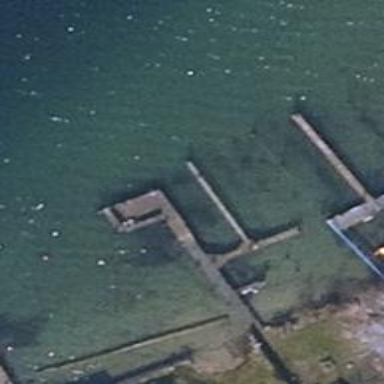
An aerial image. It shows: Man-made pier.